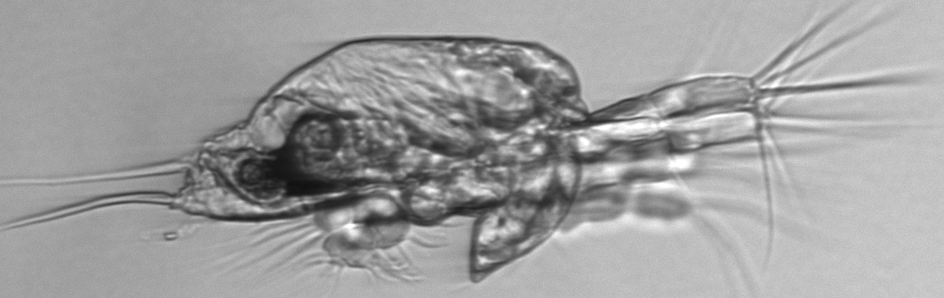
Label: Copepod_nauplii